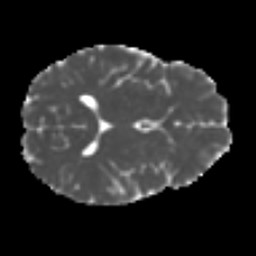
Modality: MD
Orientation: axial
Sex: female
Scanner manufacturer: ge
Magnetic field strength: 3 T
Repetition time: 7 s
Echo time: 0.0802 s